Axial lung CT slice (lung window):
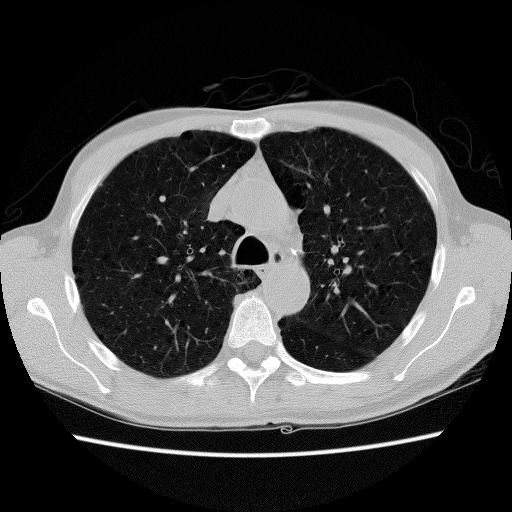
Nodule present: no